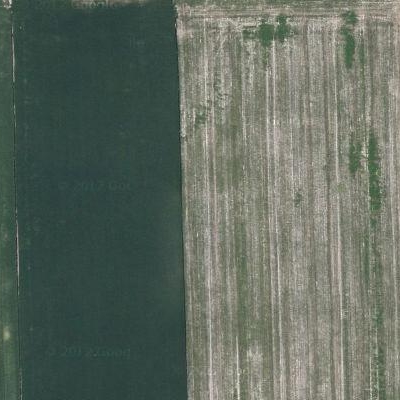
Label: Field